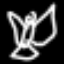
Label: angel